Question: There was a recent question that I saw which was very helpful...
<URL>
I wanted to see if it's possible to take it a step further.

In the above referenced post (I stole the image as well), an image was added to the checkbox which pops up a dialog or links somewhere else. That's good, but there was a side-effect of that image, when the image itself was clicked, it also checked or unchecked the checkbox. It toggled the checkbox setting as if it weren't there at all.
What I'm wondering is, is there a way to include an image on the checkbox AND have it be completely separate from the checkbox so it doesn't check or uncheck the box.
Basically I have a list of to do items that are check boxes, and I'm trying to add an attached Note feature which you would get to by clicking the image... if it toggles the checkbox, that won't work for this application.
If there is any jQuery / javascript magic that can be worked, please point me in the right direction.
Also, I would have preferred to keep this on the original post, but all I could see were ways to answer, sorry if I messed that up... I'm new.
Thank you!
-j
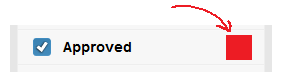
Answer: You need to use '.stopPropagation()', which stops the event from bubbling up to the 'label'.
Since you're adding the anchor inside the 'label', you can use this:
'''
$("label a").click(function(e){
e.stopPropagation();
});
'''